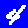
Digit: 4